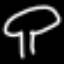
Label: mushroom